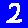
Digit: 2